Question: In <URL> there is an example image of a super-cool bar. Unfortunately, it looks like the rest of doc doesn't explain how to get such result.
Here is the image, in case you miss it:

How can I get it?
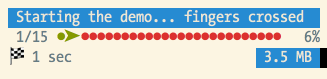
Answer: You can take a look at <URL> source. I think it might be helpful for you.